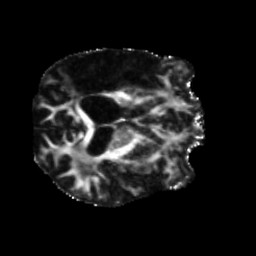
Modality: FA
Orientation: axial
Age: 47
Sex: male
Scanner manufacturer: siemens
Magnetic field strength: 3 T
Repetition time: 5.25 s
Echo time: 0.08 s